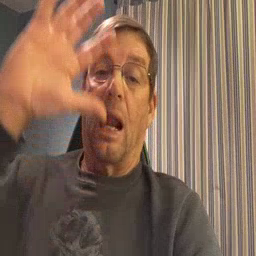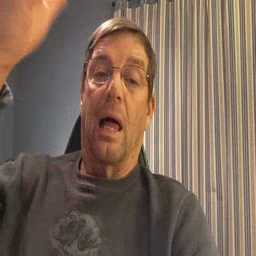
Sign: cloud